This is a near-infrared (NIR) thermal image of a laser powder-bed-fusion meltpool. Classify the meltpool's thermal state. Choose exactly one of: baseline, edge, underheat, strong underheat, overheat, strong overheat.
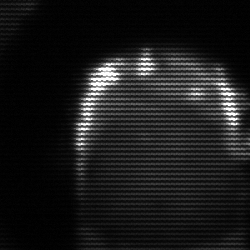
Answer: baseline